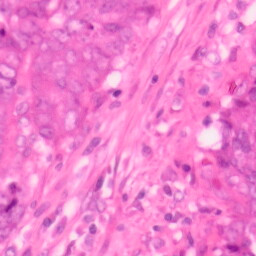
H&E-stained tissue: Colon